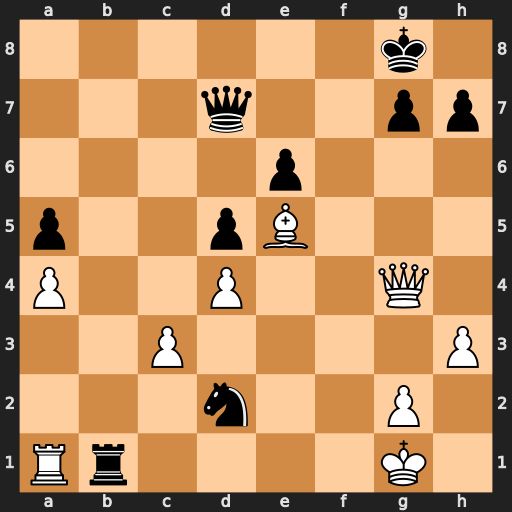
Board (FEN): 6k1/3q2pp/4p3/p2pB3/P2P2Q1/2P4P/3n2P1/Rr4K1
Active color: w
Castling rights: -
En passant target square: -
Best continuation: Rxb1 Nxb1 c4